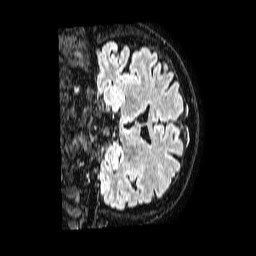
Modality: FLAIR
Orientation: coronal
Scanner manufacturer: philips
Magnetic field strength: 1.5 T
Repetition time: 4.8 s
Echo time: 0.3 s